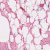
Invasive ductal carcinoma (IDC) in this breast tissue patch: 0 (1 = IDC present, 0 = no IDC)